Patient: sex F, age 52
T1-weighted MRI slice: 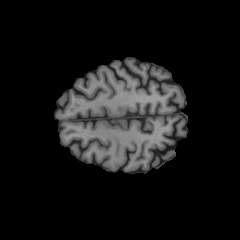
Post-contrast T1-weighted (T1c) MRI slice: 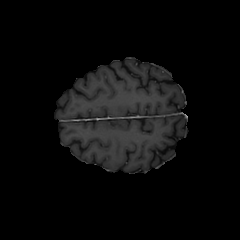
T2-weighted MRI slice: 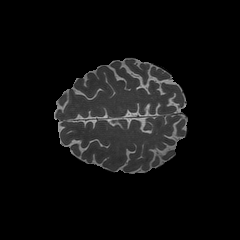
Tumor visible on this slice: no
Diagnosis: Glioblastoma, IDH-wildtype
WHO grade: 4